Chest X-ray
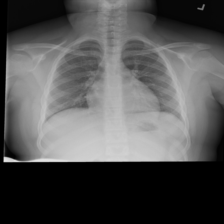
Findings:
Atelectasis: negative
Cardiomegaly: negative
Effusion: negative
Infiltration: negative
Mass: negative
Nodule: negative
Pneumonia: negative
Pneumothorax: negative
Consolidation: negative
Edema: negative
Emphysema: negative
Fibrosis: negative
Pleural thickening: negative
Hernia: negative